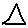
Label: triangle